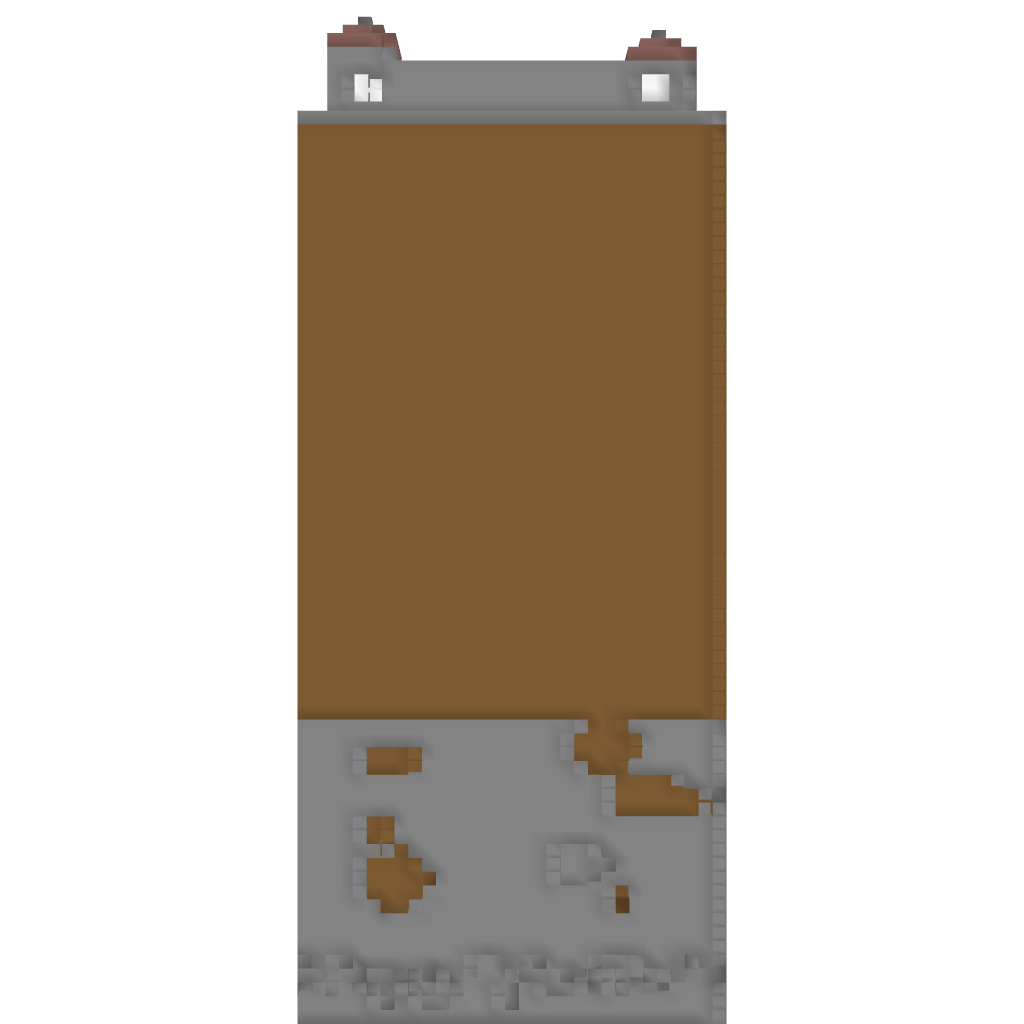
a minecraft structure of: Lesepark bad low quality